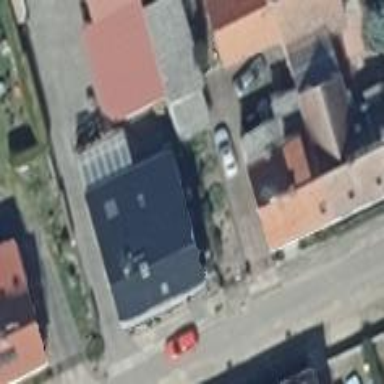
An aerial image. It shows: Building with ridged roof.